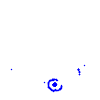
Particle: pion